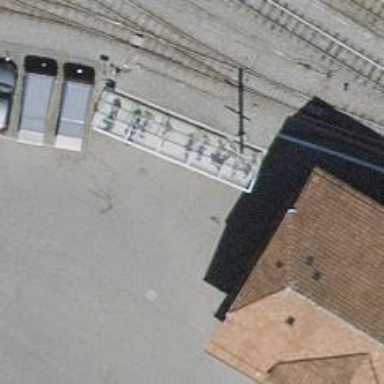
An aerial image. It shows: Shed designated as bicycle parking facility.